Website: apple
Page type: billing-address
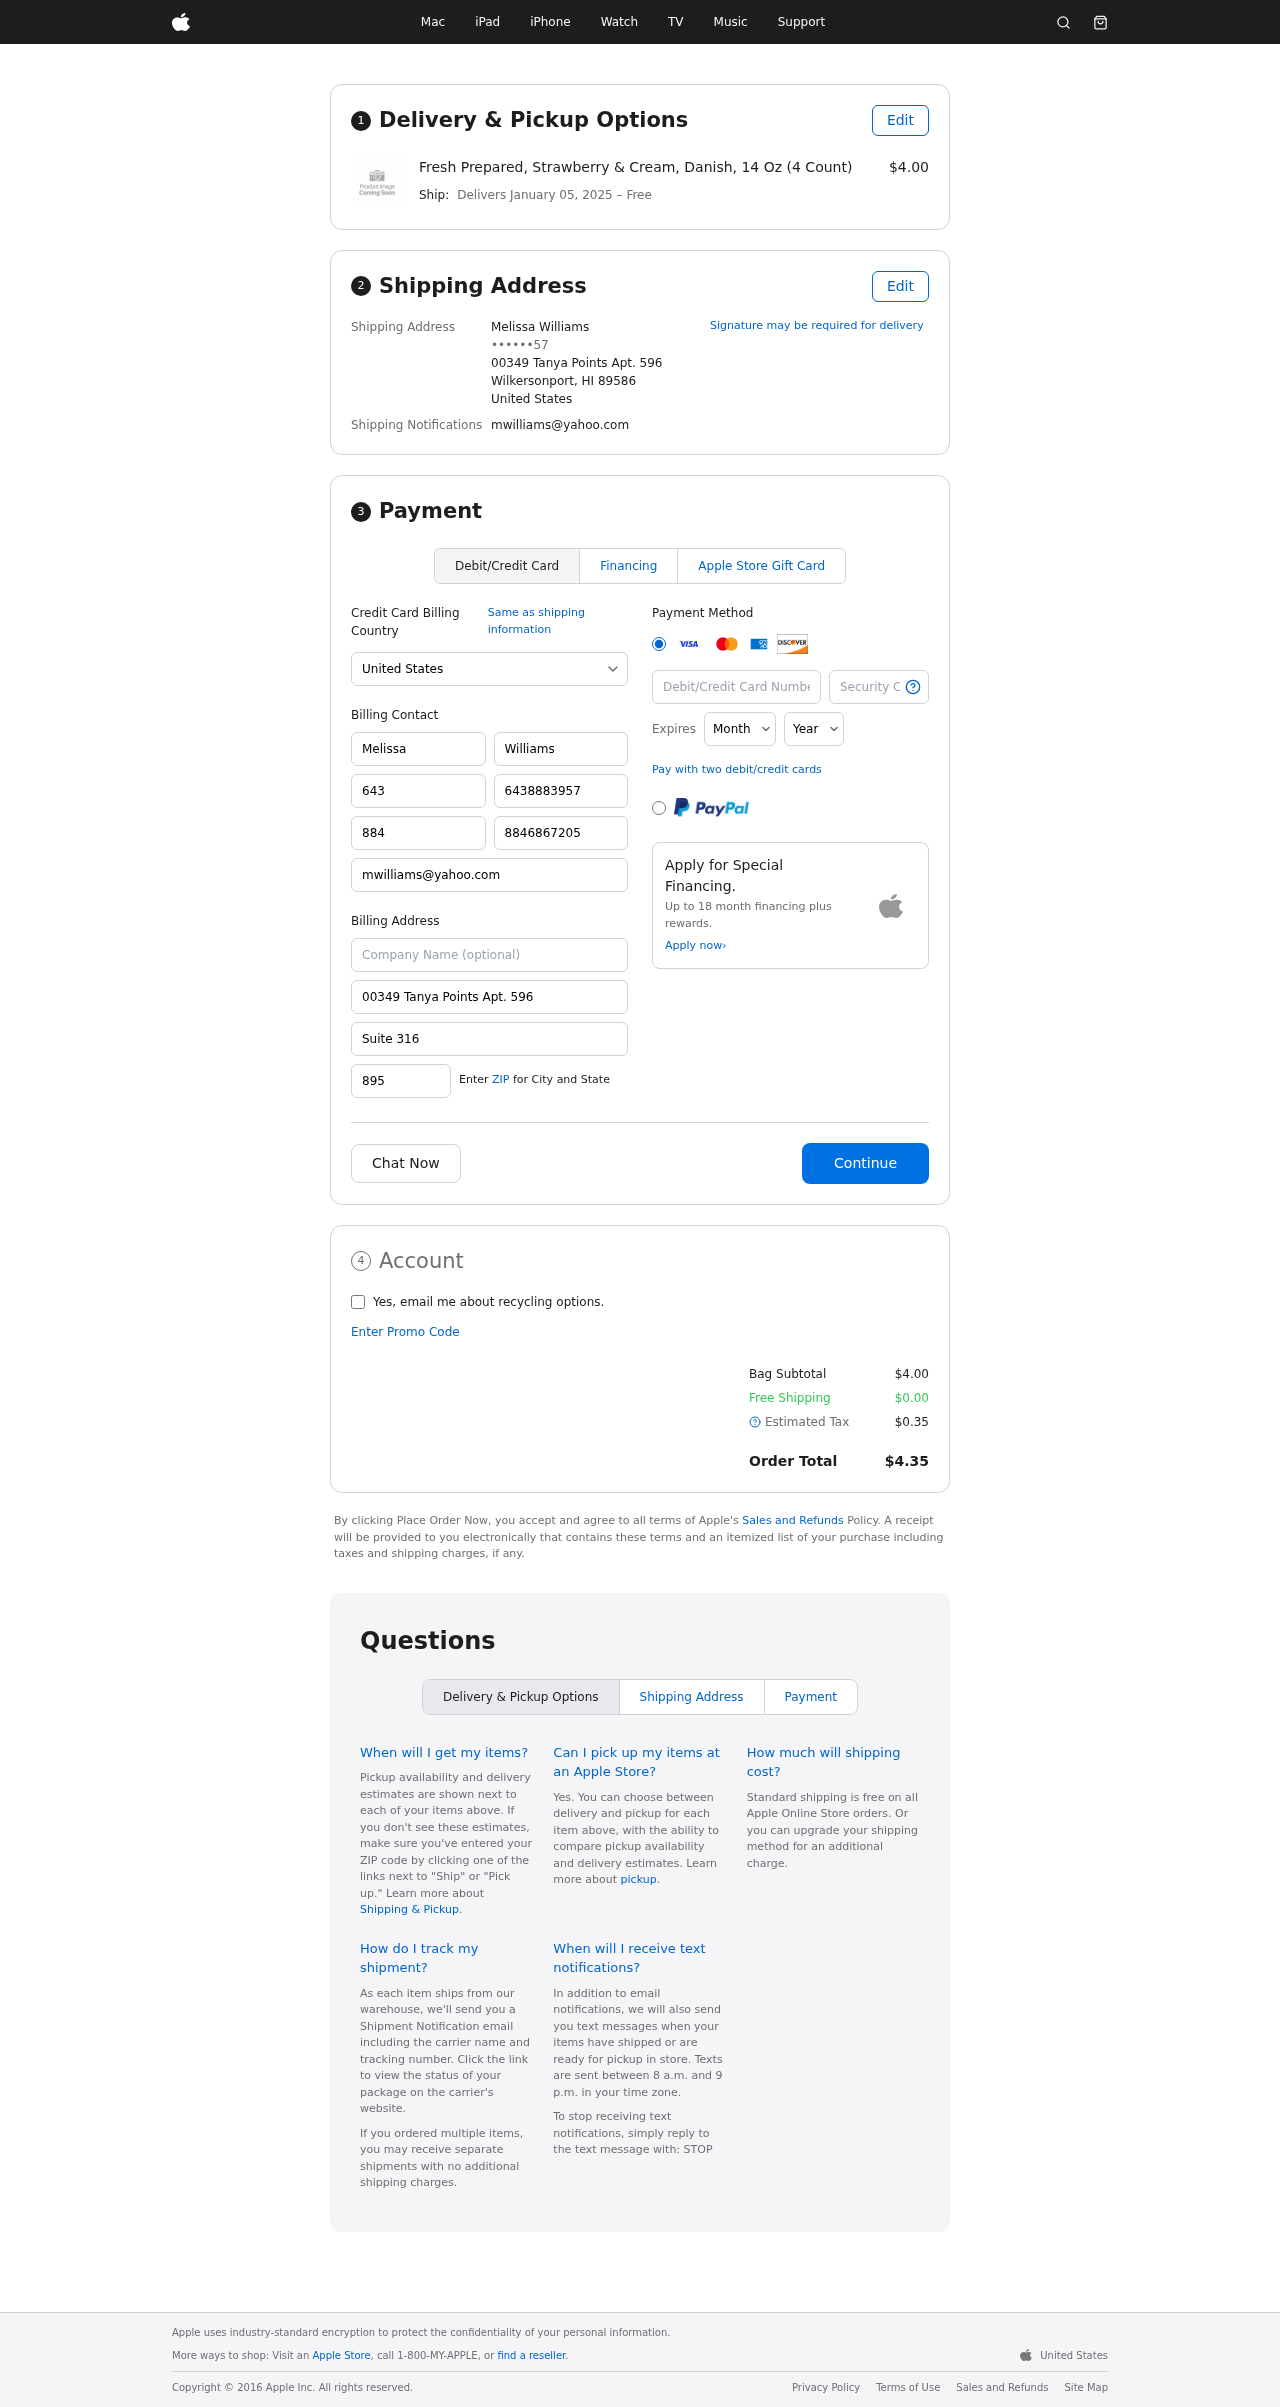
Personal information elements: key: PII_CARD_CVV
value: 2128
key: PII_CARD_EXPIRY_MONTH
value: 12
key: PII_CARD_EXPIRY_YEAR
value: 27
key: PII_CARD_NUMBER
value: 3709 2988 7582 940
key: PII_CITY_STATE_ZIP
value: Wilkersonport, HI 89586
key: PII_COUNTRY
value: United States
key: PII_EMAIL
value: mwilliams@yahoo.com
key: PII_FULLNAME
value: Melissa Williams
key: PII_STREET
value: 00349 Tanya Points Apt. 596
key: PII_PHONE_MASKED
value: ••••••57
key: PII_BILLING_FIRSTNAME
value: Melissa
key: PII_BILLING_LASTNAME
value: Williams
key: PII_BILLING_PHONE_AREA
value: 643
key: PII_BILLING_PHONE
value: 6438883957
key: PII_BILLING_PHONE_ALT_AREA
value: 884
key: PII_BILLING_PHONE_ALT
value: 8846867205
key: PII_BILLING_EMAIL
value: mwilliams@yahoo.com
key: PII_BILLING_STREET
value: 00349 Tanya Points Apt. 596
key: PII_BILLING_STREET2
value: Suite 316
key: PII_BILLING_POSTCODE
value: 89586
Product elements: key: PRODUCT1_NAME
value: Fresh Prepared, Strawberry & Cream, Danish, 14 Oz (4 Count)
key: PRODUCT1_PRICE
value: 4
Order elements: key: ORDER_DELIVERY_DATE
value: January 05, 2025
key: ORDER_SUBTOTAL
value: $4.00
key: ORDER_SHIPPING_COST
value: $0.00
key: ORDER_TAX
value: $0.35
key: ORDER_TOTAL
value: $4.35